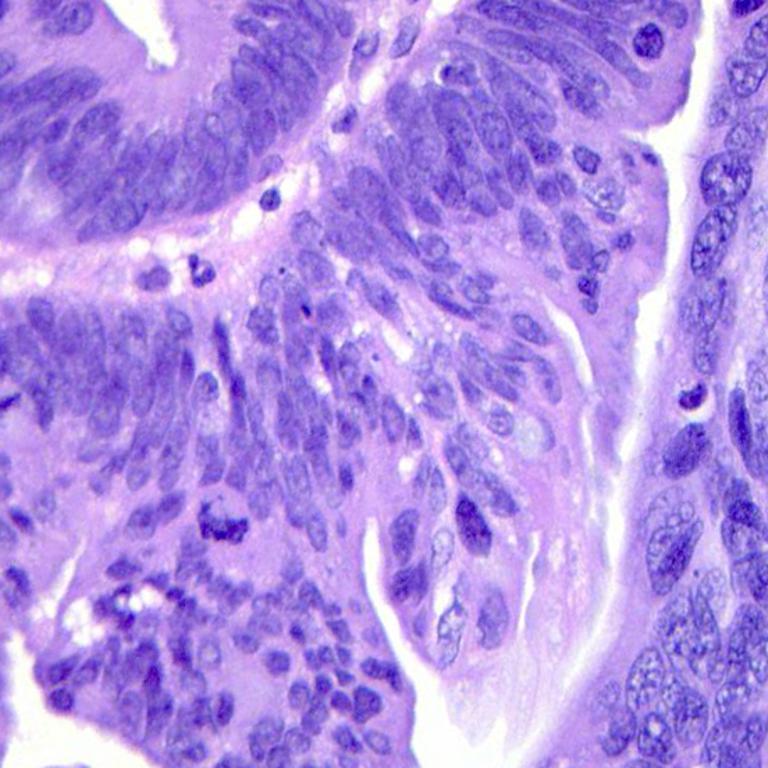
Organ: colon
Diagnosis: adenocarcinomas